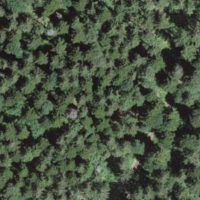
EUNIS habitat code: 43
Species observed at this site:
Geranium robertianum